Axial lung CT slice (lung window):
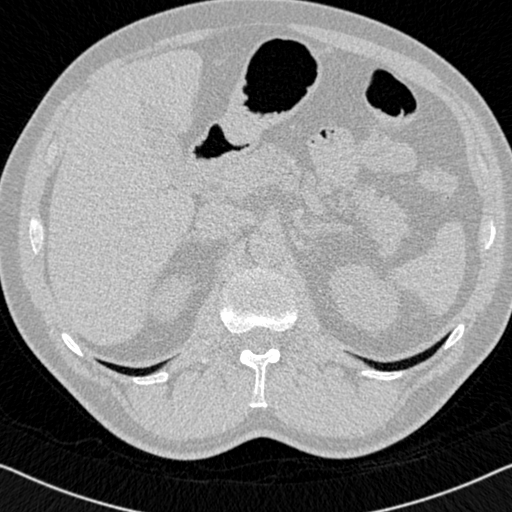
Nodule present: no